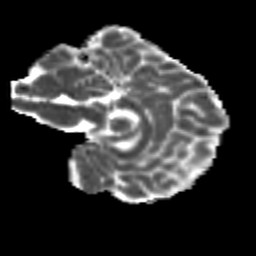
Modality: MD
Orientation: sagittal
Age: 19
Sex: female
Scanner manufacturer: siemens
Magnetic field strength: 3 T
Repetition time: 3.5 s
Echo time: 0.104 s